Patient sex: M
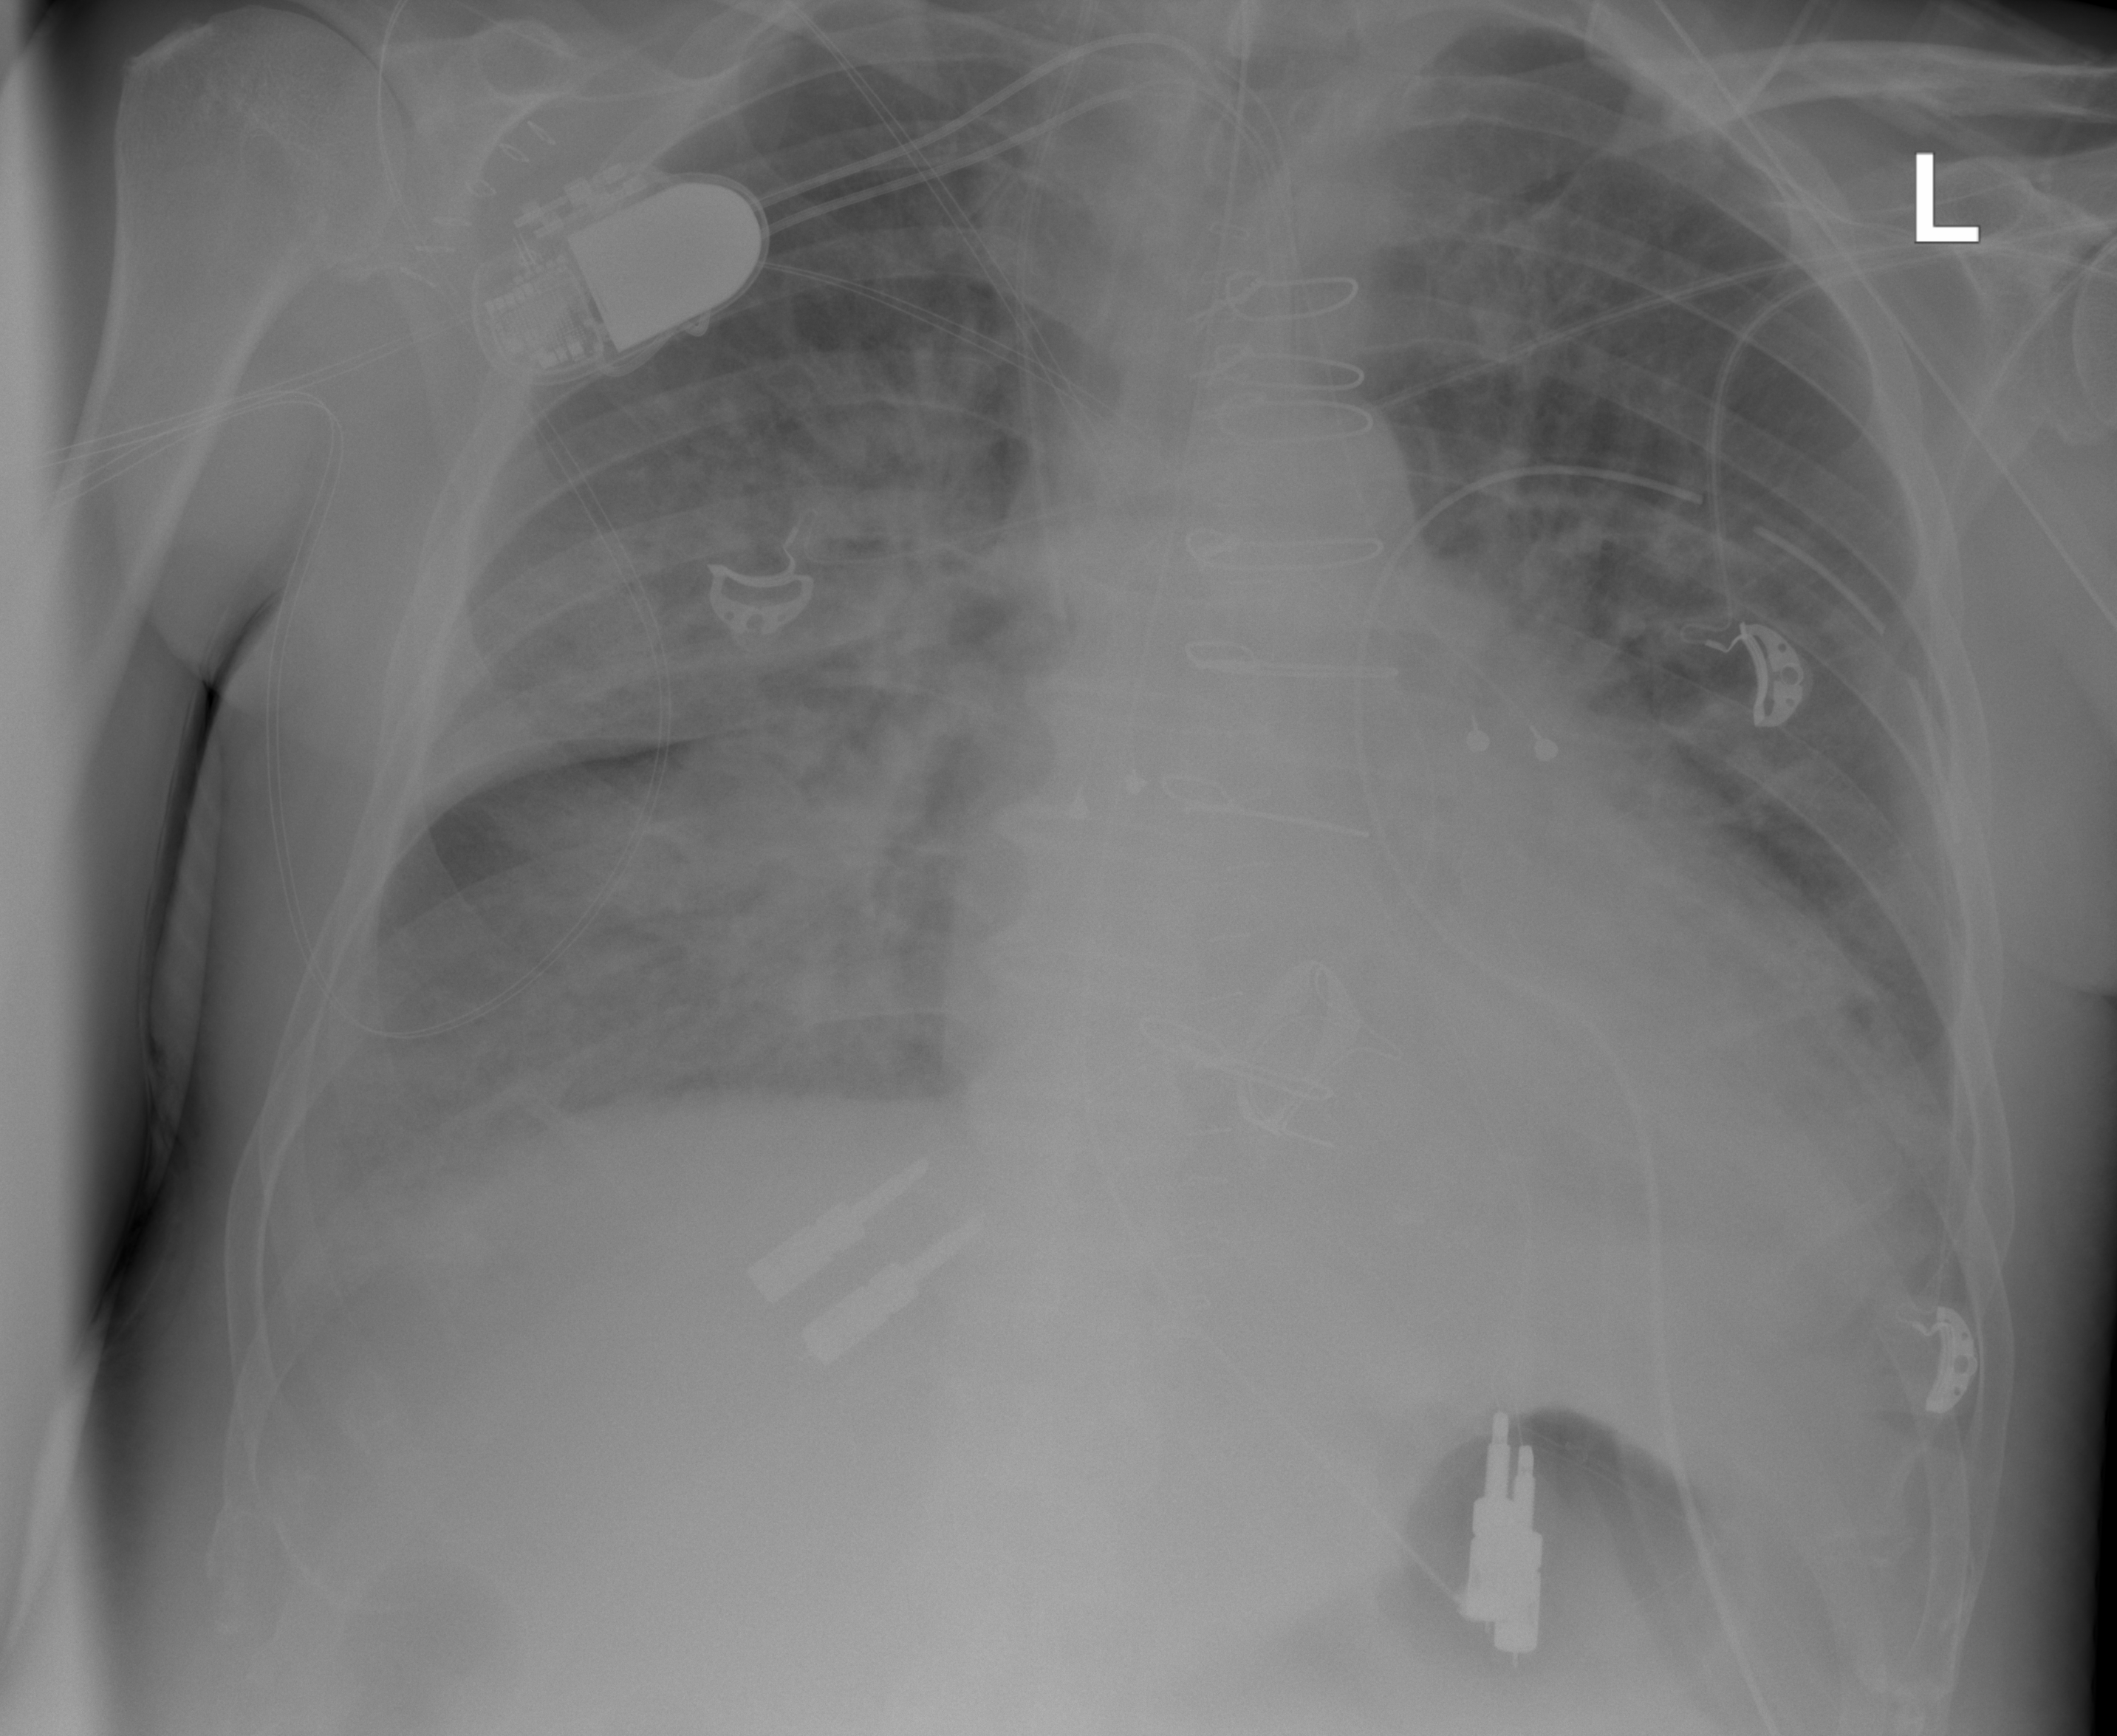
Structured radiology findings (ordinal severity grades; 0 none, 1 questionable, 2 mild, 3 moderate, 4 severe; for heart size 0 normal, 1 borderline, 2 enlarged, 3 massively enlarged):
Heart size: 2
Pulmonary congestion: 2
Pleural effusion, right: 2
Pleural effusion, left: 1
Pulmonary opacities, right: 2
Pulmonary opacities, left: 0
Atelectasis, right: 3
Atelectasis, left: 2